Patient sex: M
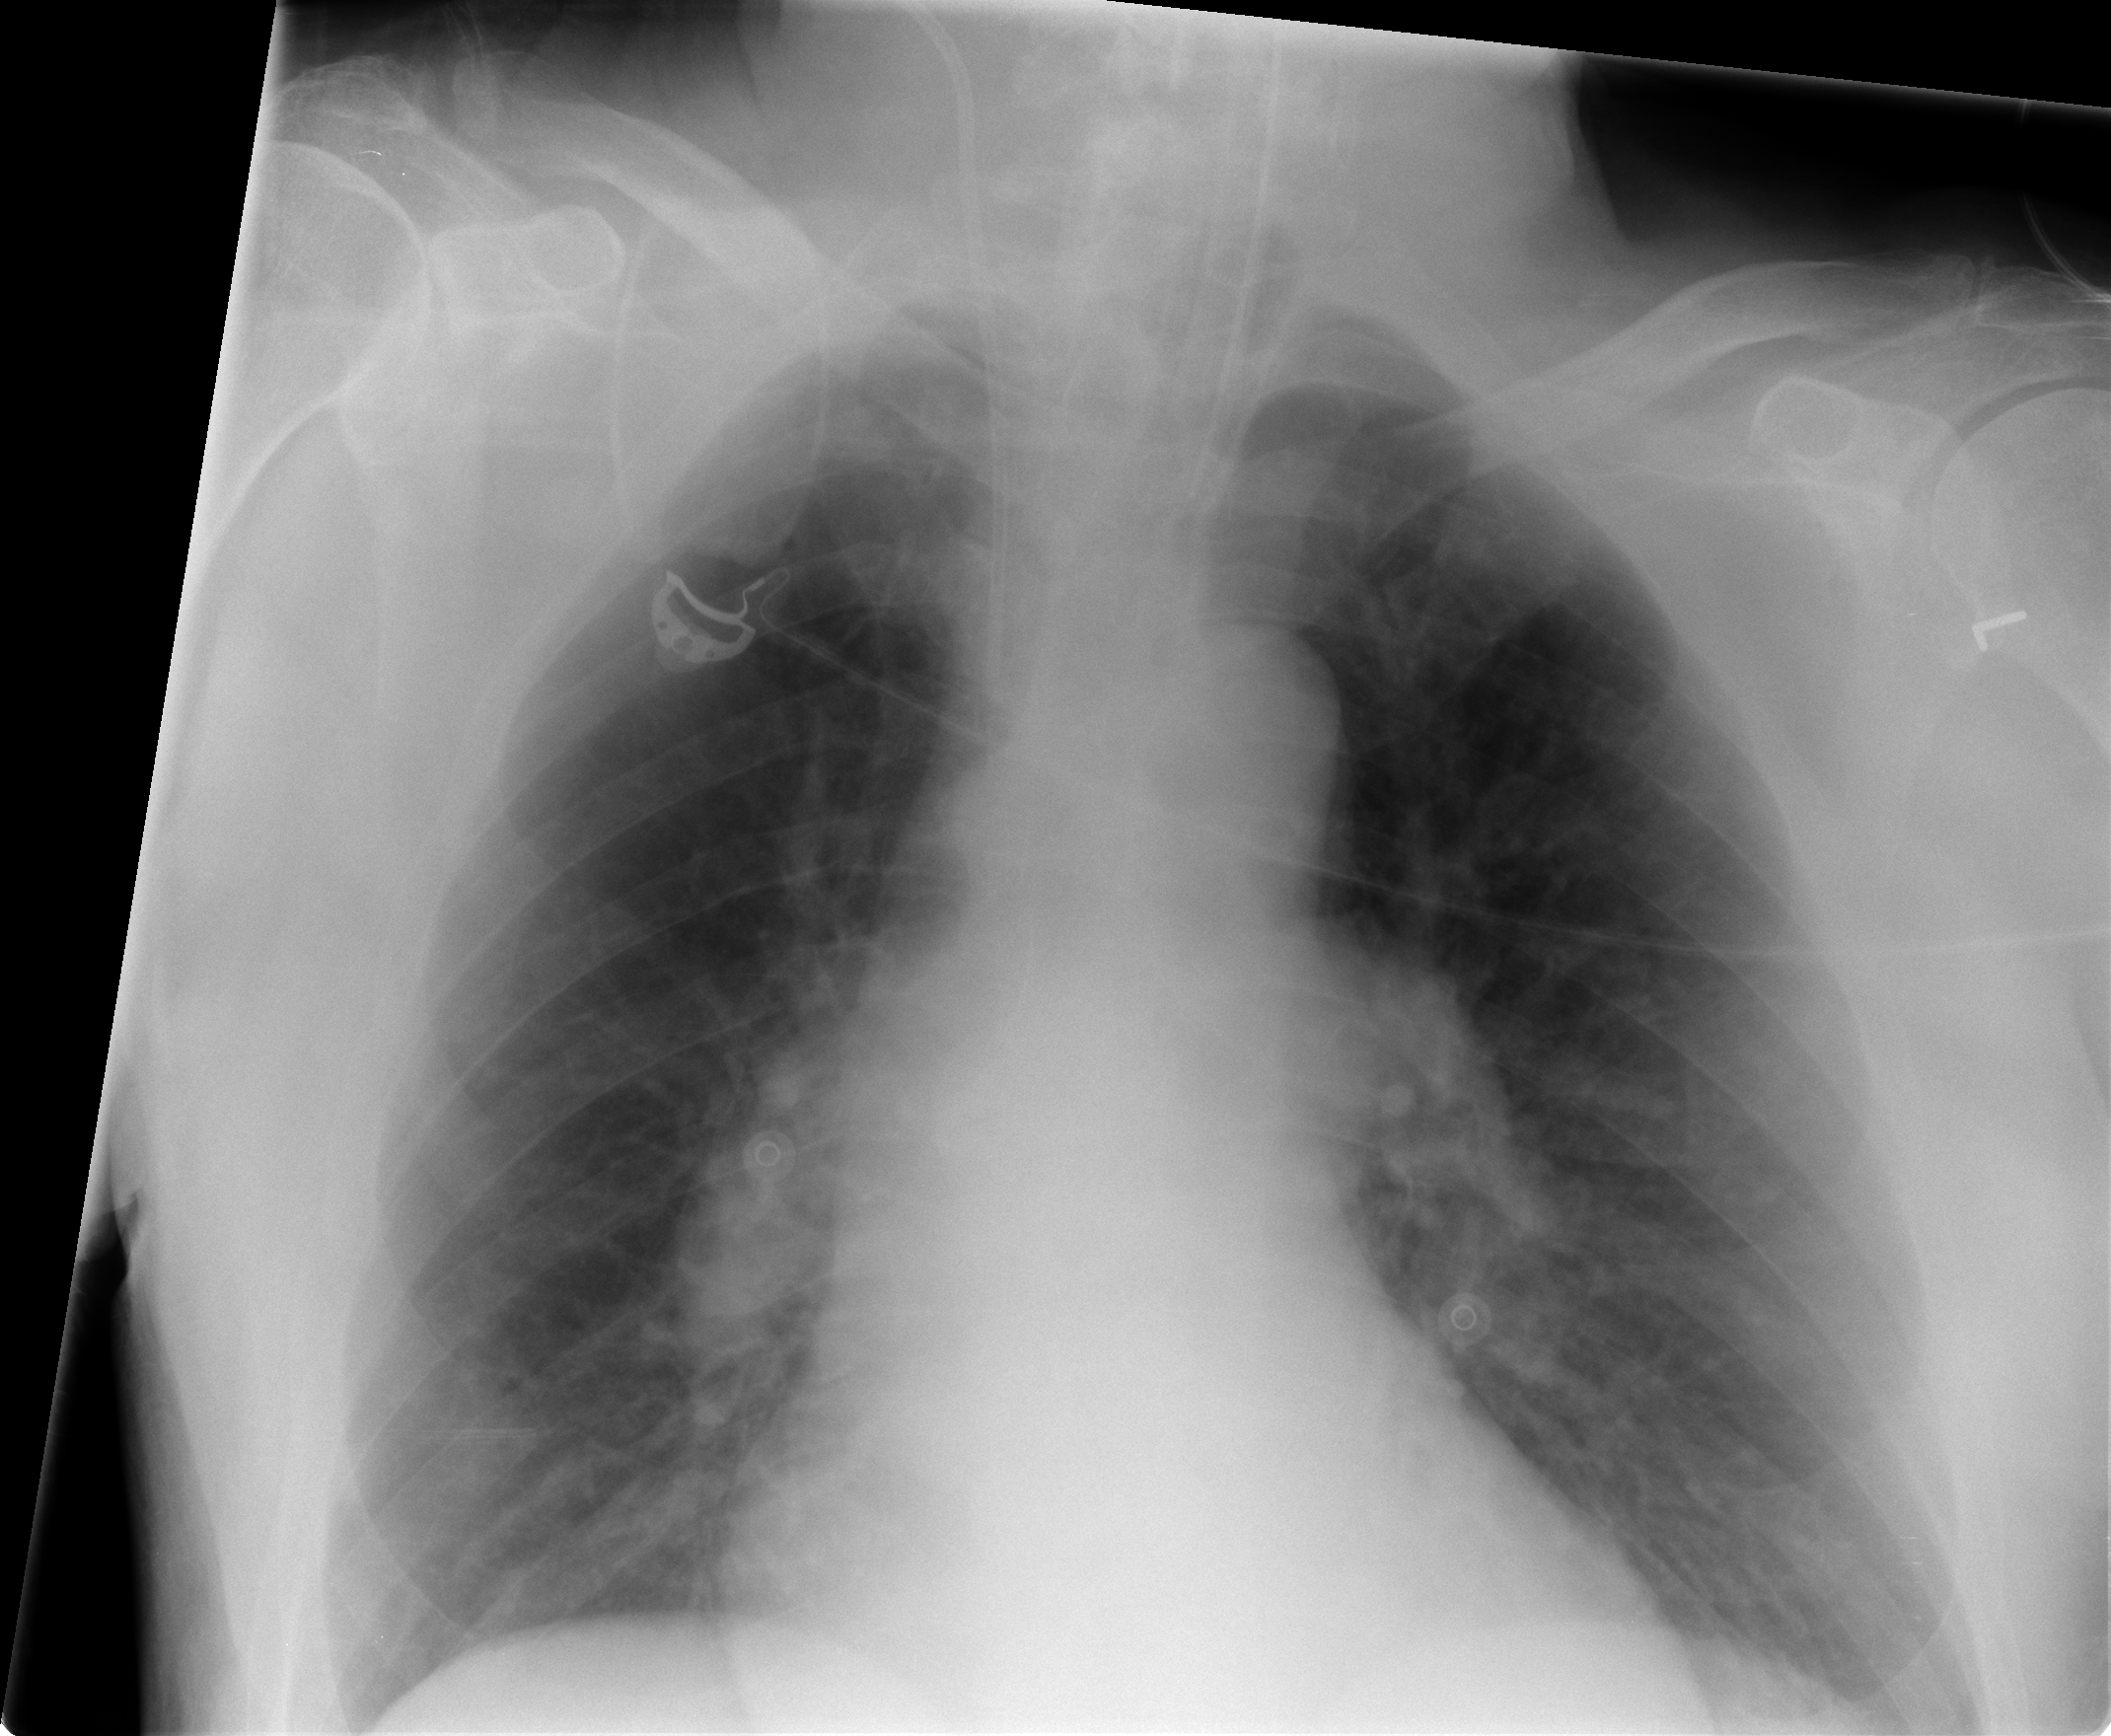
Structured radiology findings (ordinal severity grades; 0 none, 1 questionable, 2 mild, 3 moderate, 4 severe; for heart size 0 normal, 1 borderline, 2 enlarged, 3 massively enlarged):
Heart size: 2
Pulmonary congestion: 2
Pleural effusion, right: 0
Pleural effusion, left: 0
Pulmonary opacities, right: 0
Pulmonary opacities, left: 0
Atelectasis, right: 1
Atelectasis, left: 1